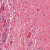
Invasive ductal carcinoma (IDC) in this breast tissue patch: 0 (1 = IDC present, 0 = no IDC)